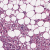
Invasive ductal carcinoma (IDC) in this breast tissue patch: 1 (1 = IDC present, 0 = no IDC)